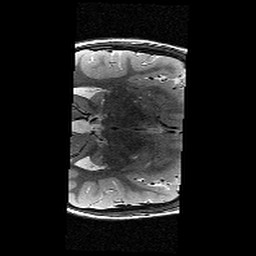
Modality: T2w
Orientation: axial
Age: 11
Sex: male
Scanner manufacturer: siemens
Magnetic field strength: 3 T
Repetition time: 9.23 s
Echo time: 0.067 s